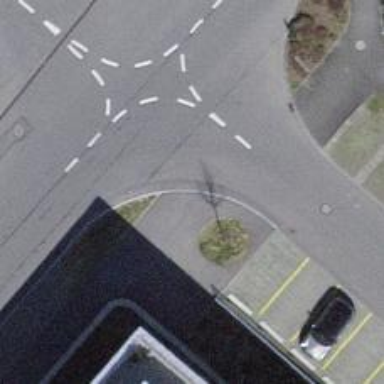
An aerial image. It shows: Kerb barrier.